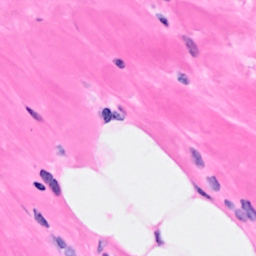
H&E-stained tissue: Breast